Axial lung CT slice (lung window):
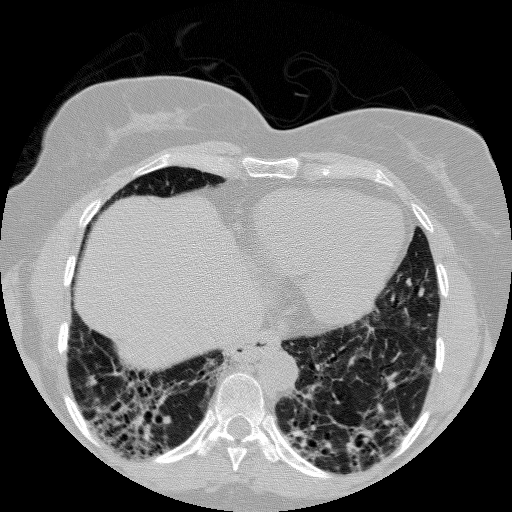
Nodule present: no